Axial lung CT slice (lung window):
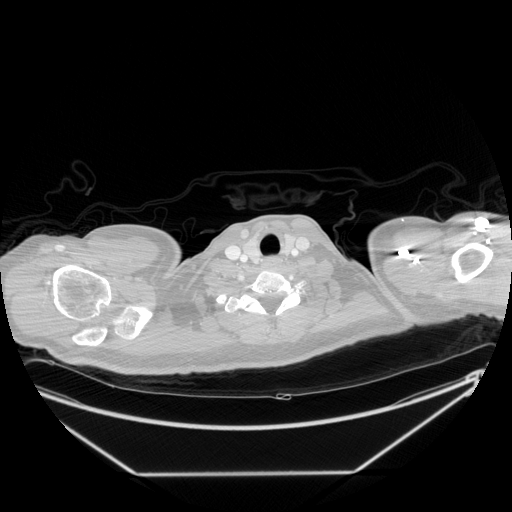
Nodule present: no